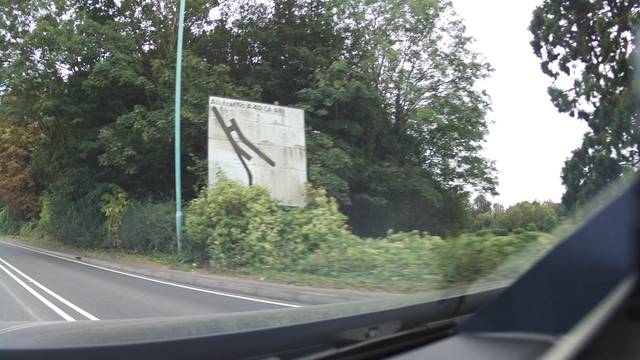
Region: United Kingdom
Coordinates: 51.873, -2.293